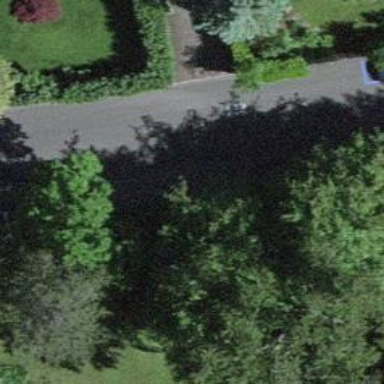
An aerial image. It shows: Footway with gravel surface.